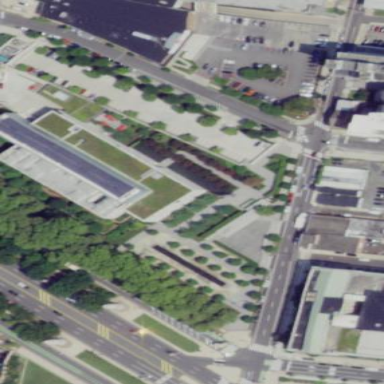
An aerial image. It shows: Building with flat grass-covered roof.